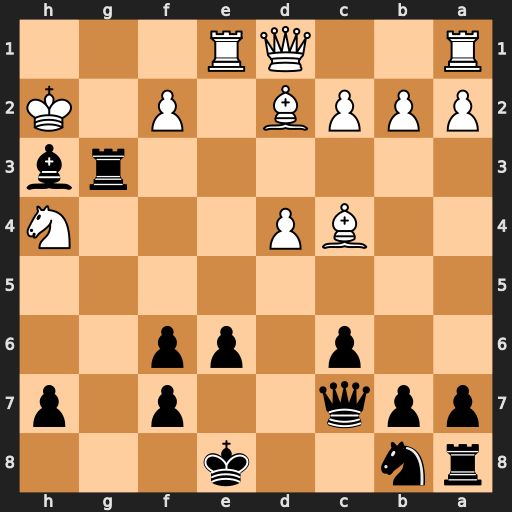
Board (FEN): rn2k3/ppq2p1p/2p1pp2/8/2BP3N/6rb/PPPB1P1K/R2QR3
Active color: b
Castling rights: q
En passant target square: -
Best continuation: Rg2+ Kxh3 Qh2#